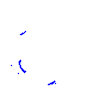
Particle: proton